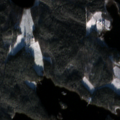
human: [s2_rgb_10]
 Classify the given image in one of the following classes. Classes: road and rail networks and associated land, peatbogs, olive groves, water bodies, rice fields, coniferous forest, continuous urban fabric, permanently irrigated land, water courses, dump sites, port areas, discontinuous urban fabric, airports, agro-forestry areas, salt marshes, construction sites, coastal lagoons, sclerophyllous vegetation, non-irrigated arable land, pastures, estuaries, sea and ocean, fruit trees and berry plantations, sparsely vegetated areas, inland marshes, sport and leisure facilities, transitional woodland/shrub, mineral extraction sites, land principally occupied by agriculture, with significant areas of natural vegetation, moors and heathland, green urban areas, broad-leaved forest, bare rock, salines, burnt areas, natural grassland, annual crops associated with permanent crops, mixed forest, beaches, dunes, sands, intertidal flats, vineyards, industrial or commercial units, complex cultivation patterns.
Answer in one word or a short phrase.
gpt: coniferous forest, mixed forest, water bodies